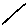
Label: line